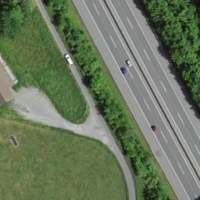
EUNIS habitat code: 57
Species observed at this site:
Pica pica
Milvus migrans